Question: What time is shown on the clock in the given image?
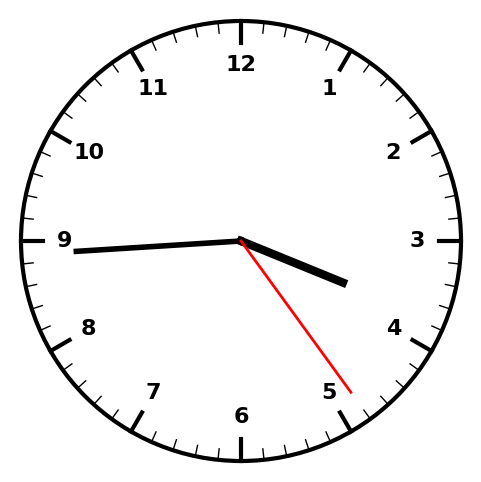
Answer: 03:44:24